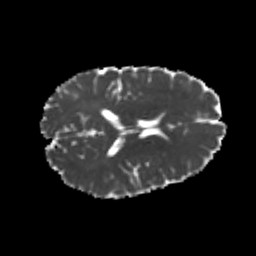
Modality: MD
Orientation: axial
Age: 23
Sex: male
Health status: healthy
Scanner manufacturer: philips
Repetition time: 7.386 s
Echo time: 0.08599 s